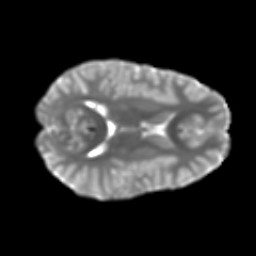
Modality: T2w
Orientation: axial
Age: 11
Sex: male
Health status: ill
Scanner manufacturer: ge
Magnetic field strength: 3 T
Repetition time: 6.752 s
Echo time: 0.079 s